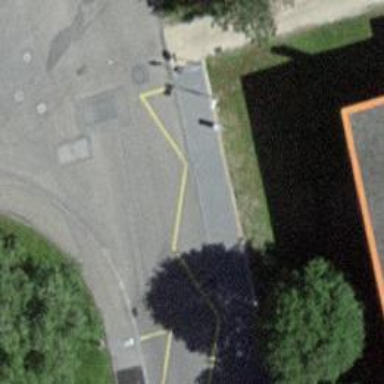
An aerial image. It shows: Bus stop with platform for public transport.